Question: I'm trying to understand certain peculiarity.
Setting 'xxx' property and iterating '#each' in one controller works, while seemingly same operation with 'yyy' '#each' doesn't...
I'm including highlights of the code and the runnable code snippet:
---
'''
App.IndexController = Ember.Controller.extend({
xxx : [{name:"a"}, {name:"b"}], // this works just fine
});
{{#each item in xxx}}
<li>{{item.name}}</li>
{{/each}}
'''
---
'''
App.ColorController = Ember.Controller.extend({
yyy : [{name:"c"}, {name:"d"}], // this triggers deprecation
// You attempted to access 'yyy' from ...
// But object proxying is deprecated. Please use 'model.yyy' instead
});
{{#each item in yyy}}
<li>{{item.name}}</li>
{{/each}}
'''
'''
App = Ember.Application.create();
App.Color = DS.Model.extend({
name: DS.attr('string')
});
App.Router.map(function() {
this.resource('color', function(){
this.route('show', { path: ':color_id' });
});
});
App.IndexRoute = Ember.Route.extend({
model: function() {
return [
{ id: 1, name: "Red" },
{ id: 2, name: "Blue" },
];
}
});
App.IndexController = Ember.Controller.extend({
xxx : [{name:"a"}, {name:"b"}], // this works just fine
});
App.ColorController = Ember.Controller.extend({
init : function() {
this._super();
console.info("Just to double check, this controller gets initialised");
},
yyy : [{name:"c"}, {name:"d"}], // this triggers deprecation
// You attempted to access 'yyy' from ...
// But object proxying is deprecated. Please use 'model.yyy' instead
});
'''
'''
<script type="text/x-handlebars">
<h2>Ember Starter Kit</h2>
{{outlet}}
</script>
<script type="text/x-handlebars" id="index">
<h3>Index</h3>
<ul>
{{#each color in model}}
<li>{{#link-to "color.show" color}} {{color.name}} {{/link-to}}</li>
{{/each}}
</ul>
<ul>
{{#each item in xxx}}
<li>{{item.name}}</li>
{{/each}}
</ul>
</script>
<script type="text/x-handlebars" id="color/show">
<h3>color/show</h3>
<h4>{{ model.name }}</h4>
<ul>
{{#each item in yyy}}
<li>{{item.name}}</li>
{{/each}}
</ul>
{{#link-to "application"}}Go back to the list{{/link-to}}
</script>
<script src="http://ajax.googleapis.com/ajax/libs/jquery/2.1.4/jquery.min.js"></script>
<script src="http://builds.emberjs.com/tags/v1.13.2/ember.debug.js"></script>
<script src="http://builds.emberjs.com/tags/v1.13.2/ember-template-compiler.js"></script>
<script src="http://builds.emberjs.com/tags/v1.13.2/ember-data.js"></script>
'''
---
I'd like to learn more:
- -
EDIT: Updated code snippet include Color model. To trigger deprecation warning click on one of the colours (Red, Blue)... This is what happens when I run the snippet:

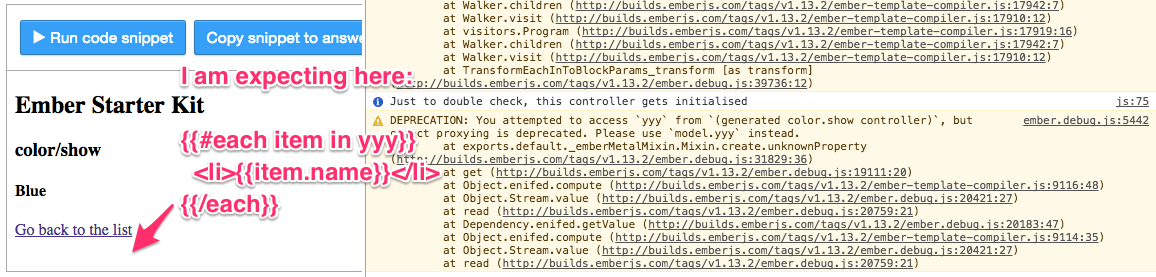
Answer: Okay, as I expected - problem lies in naming conventions and relics of the past('ObjectController'). Declaring 'ColorController' creates controller for model, not a route. You need here controller for route, so changing 'ColorController' to 'ColorShowController' solves problem and values render. Deprecation's gone.
'''
App = Ember.Application.create();
App.Color = DS.Model.extend({
name: DS.attr('string')
});
App.Router.map(function() {
this.resource('color', function(){
this.route('show', { path: ':color_id' });
});
});
App.IndexRoute = Ember.Route.extend({
model: function() {
return [
{ id: 1, name: "Red" },
{ id: 2, name: "Blue" },
];
}
});
App.IndexController = Ember.Controller.extend({
xxx : [{name:"a"}, {name:"b"}], // this works just fine
});
App.ColorShowController = Ember.Controller.extend({
init : function() {
this._super();
console.info("Just to double check, this controller gets initialised");
},
yyy : [{name:"c"}, {name:"d"}], // this triggers deprecation
// You attempted to access 'yyy' from ...
// But object proxying is deprecated. Please use 'model.yyy' instead
});
'''
'''
<script type="text/x-handlebars">
<h2>Ember Starter Kit</h2>
{{outlet}}
</script>
<script type="text/x-handlebars" id="index">
<h3>Index</h3>
<ul>
{{#each color in model}}
<li>{{#link-to "color.show" color}} {{color.name}} {{/link-to}}</li>
{{/each}}
</ul>
<ul>
{{#each item in xxx}}
<li>{{item.name}}</li>
{{/each}}
</ul>
</script>
<script type="text/x-handlebars" id="color/show">
<h3>color/show</h3>
<h4>{{ model.name }}</h4>
<ul>
{{#each item in yyy}}
<li>{{item.name}}</li>
{{/each}}
</ul>
{{#link-to "application"}}Go back to the list{{/link-to}}
</script>
<script src="http://ajax.googleapis.com/ajax/libs/jquery/2.1.4/jquery.min.js"></script>
<script src="http://builds.emberjs.com/tags/v1.13.2/ember.debug.js"></script>
<script src="http://builds.emberjs.com/tags/v1.13.2/ember-template-compiler.js"></script>
<script src="http://builds.emberjs.com/tags/v1.13.2/ember-data.js"></script>
'''